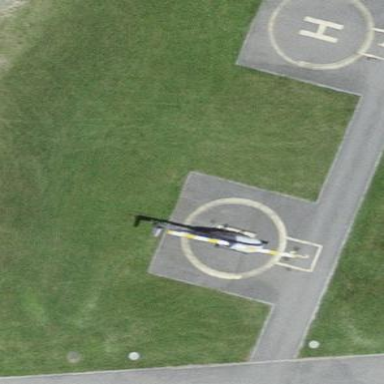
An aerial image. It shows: Image of helipad at airport.